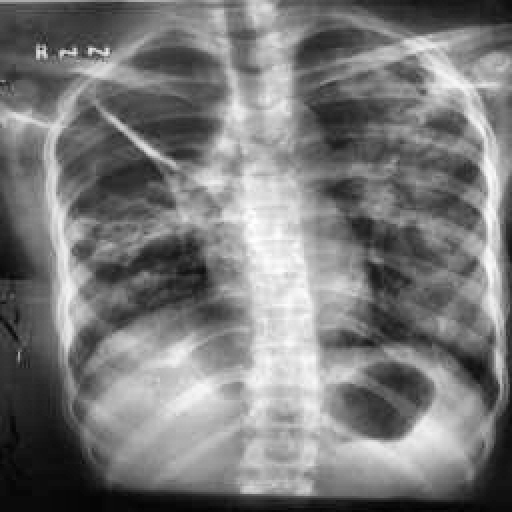
Finding: TUBERCULOSIS